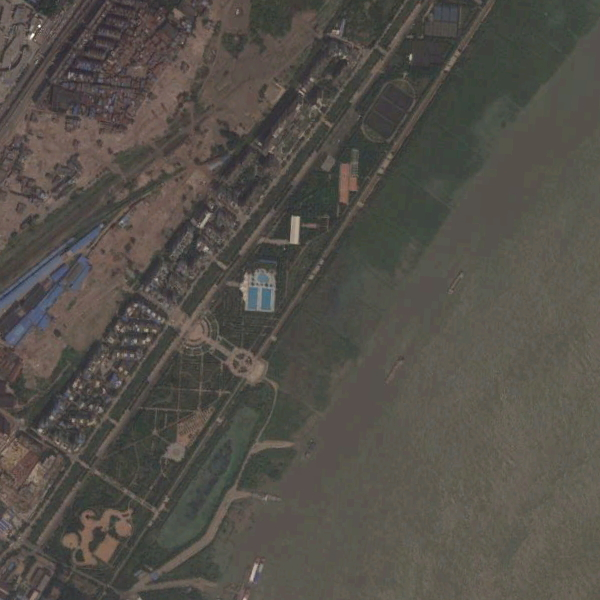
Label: Park